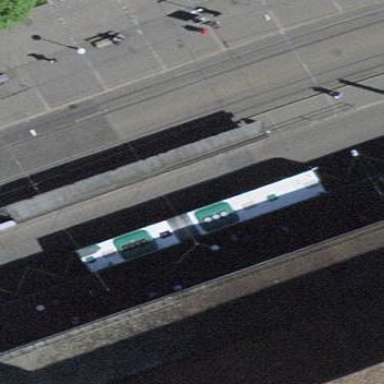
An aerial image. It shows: Tram platform with shelter. This is public transport platform for trams.